Question: I'm working on a game in Quintus but when I try to load a .tmx level the following error shows up:

This is my code from the app.js file
'window.addEventListener("load", function() {
var Q = Quintus({ development: true })
.include("Sprites, Scenes, Input, 2D, Anim, Touch, UI, TMX")
.include("ActionPlayer")
.setup({
width: 320,
height: 180,
scaleToFit: false,
maximize: true,
})
.controls()
.touch();
'''
Q.setImageSmoothing(false);
Q.scene("level", function(stage) {
Q.stageTMX("level1.tmx", stage); // line 17
});
Q.loadTMX("level1.tmx, tiles.json, tiles.png", function() {
Q.compileSheets("tiles.png","tiles.json");
Q.stageScene("level"); // line 22
});
'''
});'
Can someone help me? Current Quintus Version: 0.2.0
(I could't tag 'Quintus')
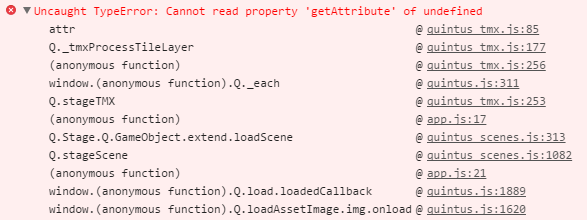
Answer: i had the same issue, and found the solution by trial and error.
In Tiled editor you have to set the layer format to XML.
To change this on an existing map, go to the "Map" menu item, select "Map properties" and on the left hand side select "tile layer format" and chang it to XML. Save the map again and voila, it works.